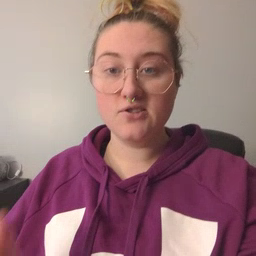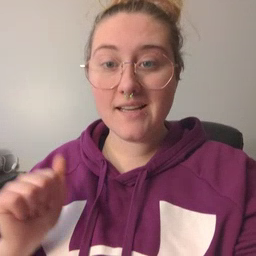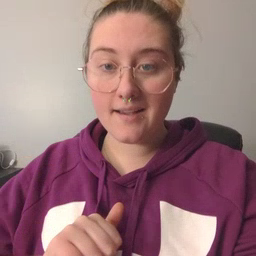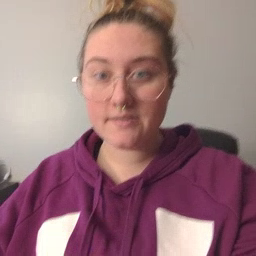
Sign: jacket